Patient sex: M
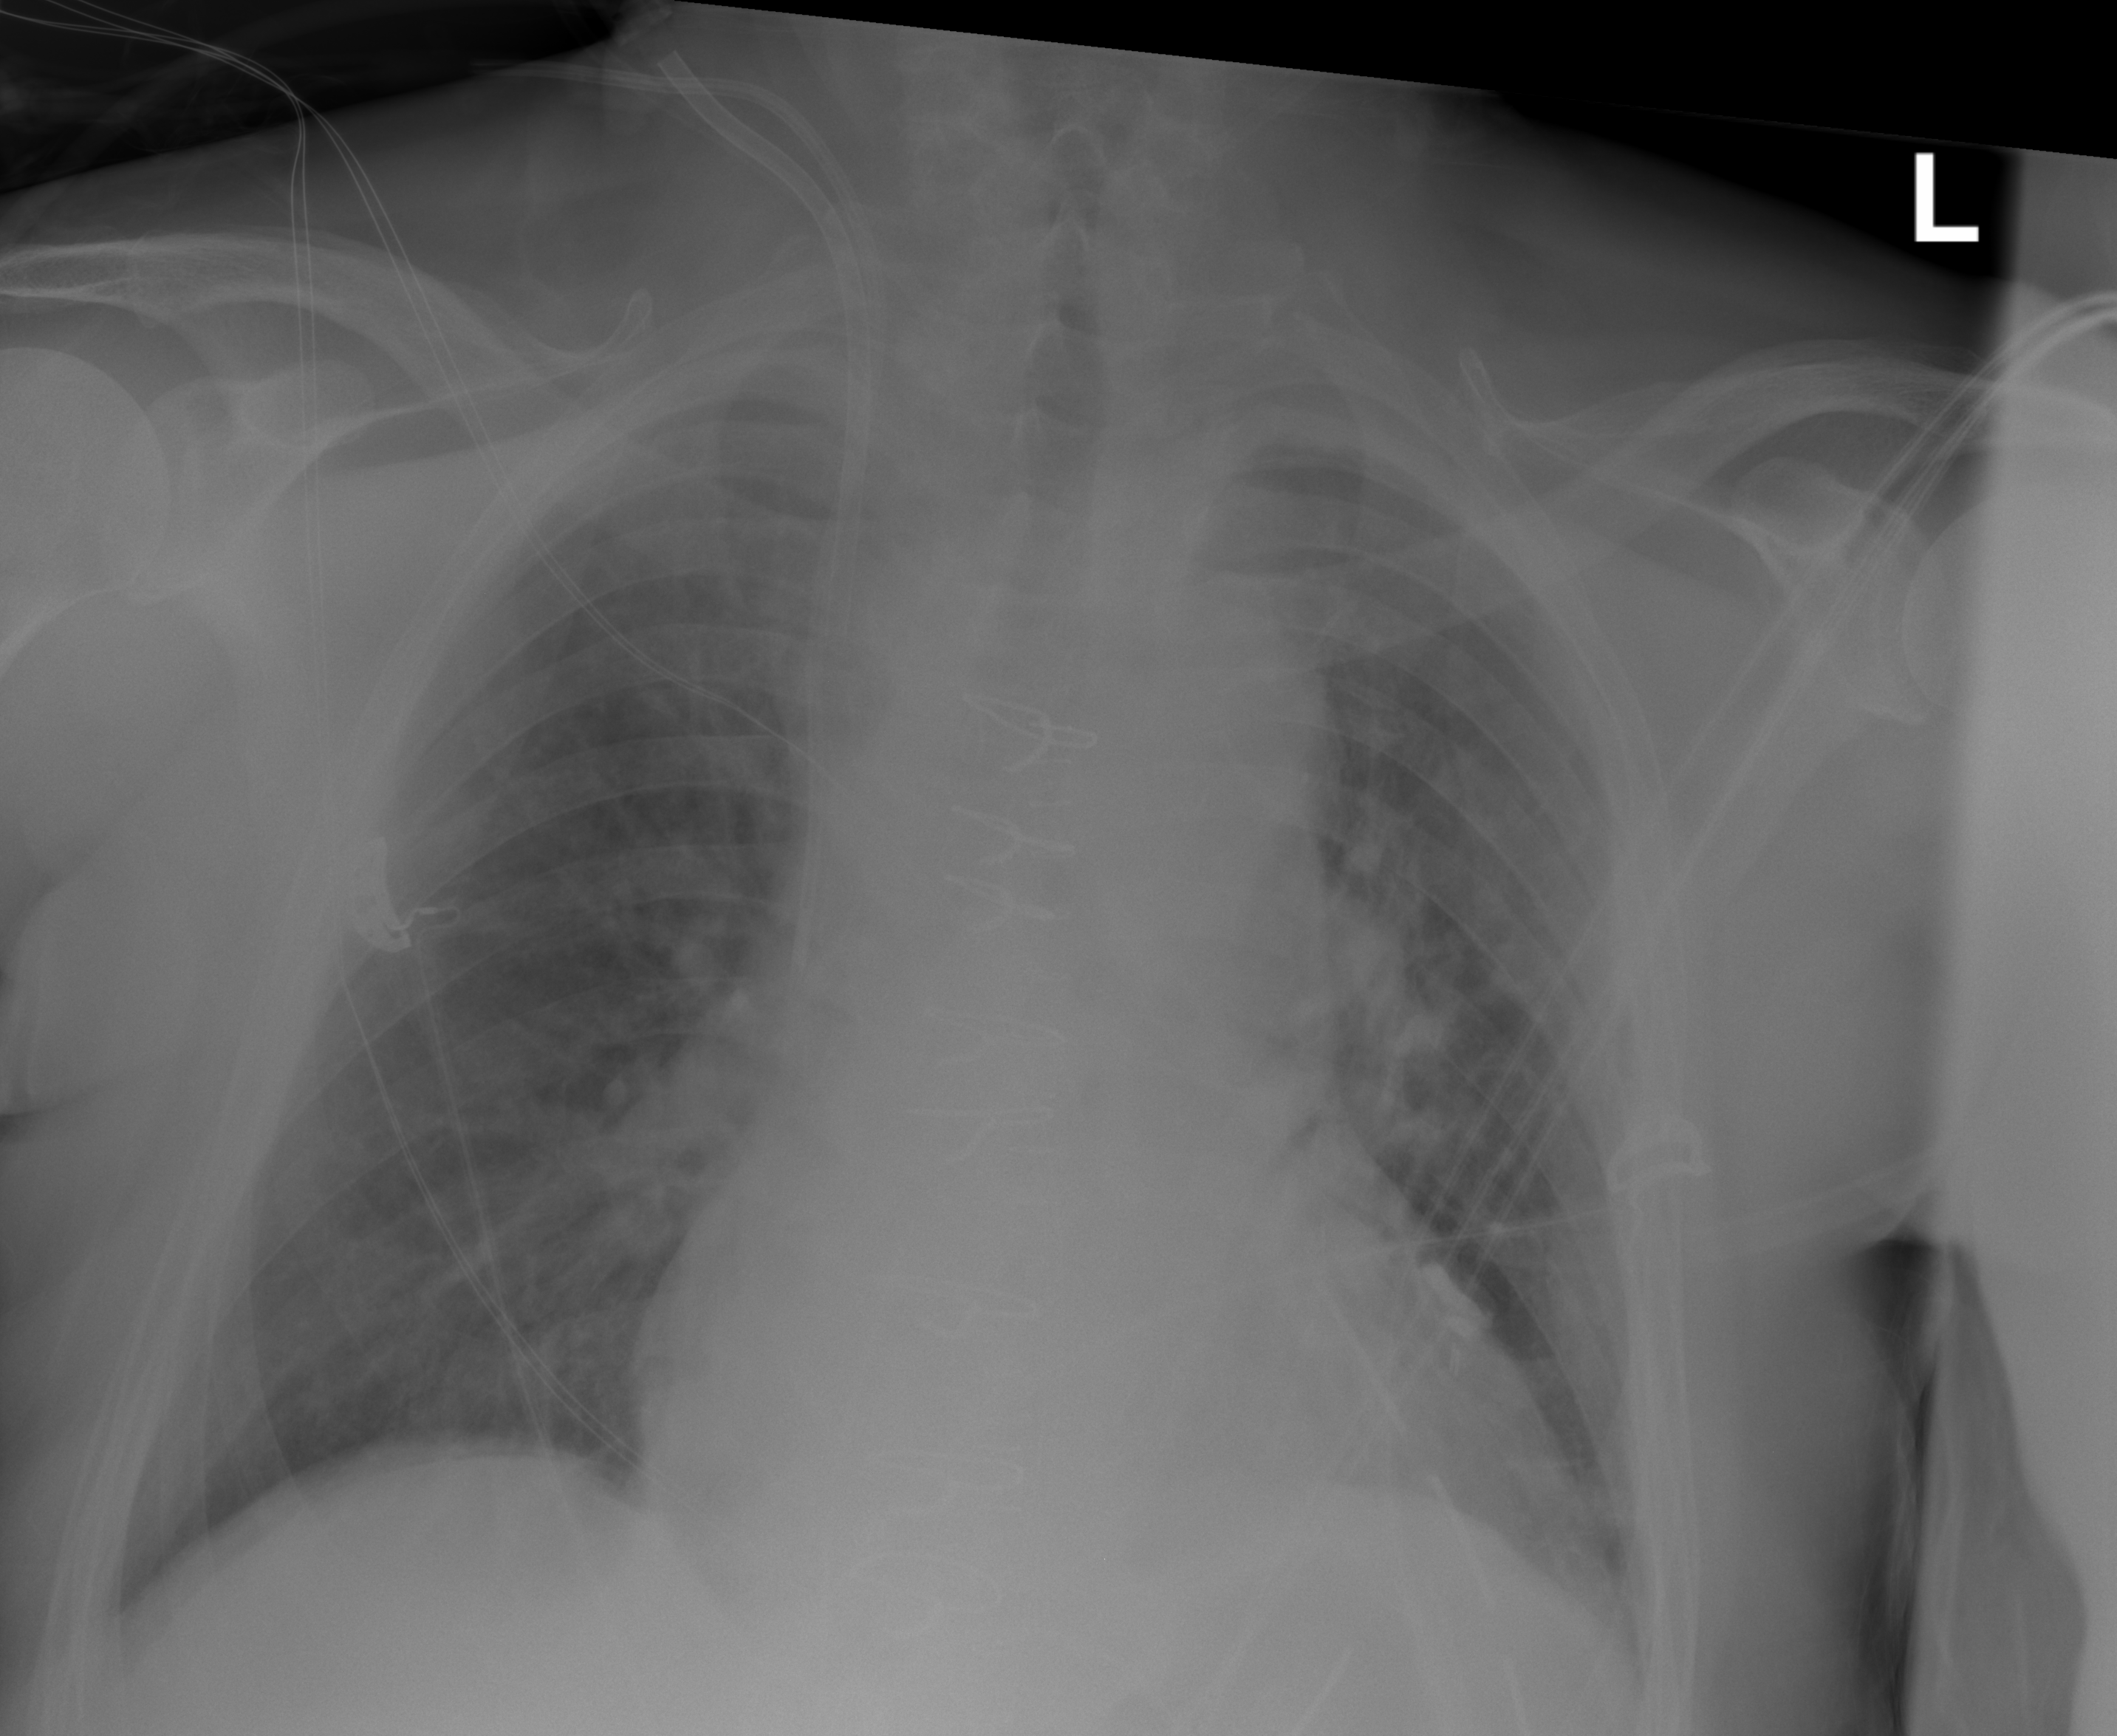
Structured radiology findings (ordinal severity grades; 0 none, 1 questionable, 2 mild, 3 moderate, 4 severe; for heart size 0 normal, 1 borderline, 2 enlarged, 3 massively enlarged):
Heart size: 2
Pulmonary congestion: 2
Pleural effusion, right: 0
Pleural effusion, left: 0
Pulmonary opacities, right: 0
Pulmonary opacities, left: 0
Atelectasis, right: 0
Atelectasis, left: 0